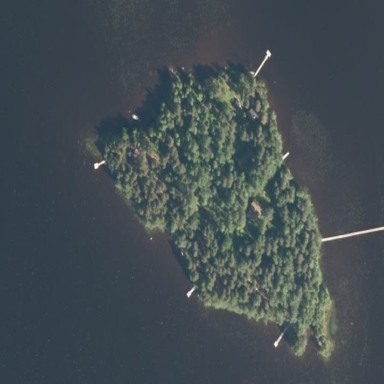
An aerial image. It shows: Image showing island.